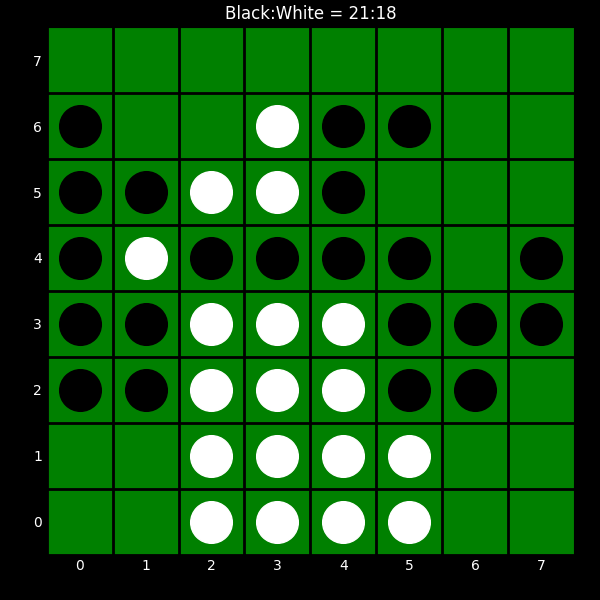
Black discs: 21
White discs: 18